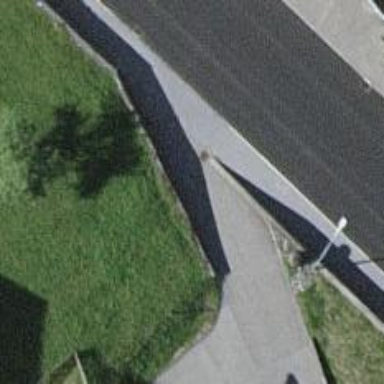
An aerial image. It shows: Retaining wall.